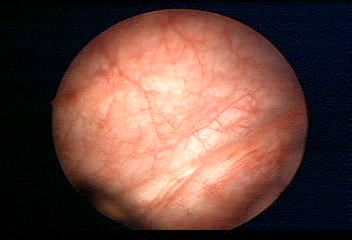
Modality: WLC
Class: Normal mucosa
Bladder cancer association: No